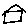
Label: house